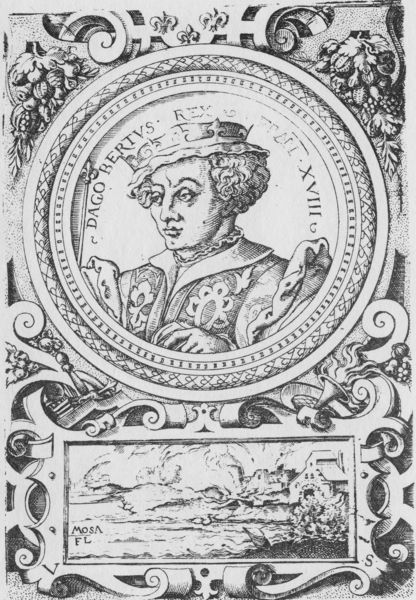
Titel: Bildnis von König Dagobert von Frankreich
Künstler: Virgil Solis
Institution: (Seriendruck)
Schlagwörter: blätter, mann, wasser, weiß, landschaft, blumen, frau, grau, hut, schmuck, schwarz, zeichnung, haus, obst, mütze, kragen, bild, bildnis, herr, portrait, porträt, krone, locken, renaissance, kreis, rund, früchte, schrift, kette, könig, verzierung, buch, medaillon, vulkan, schwarz-weiß, herrscher, lilie, girlanden, mittelalter, schnecken, lilien, fackel, graf, schwarz/weiß, latein, vignette, kame, beschlagwerk, dagobert, s, v